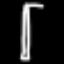
Label: pencil